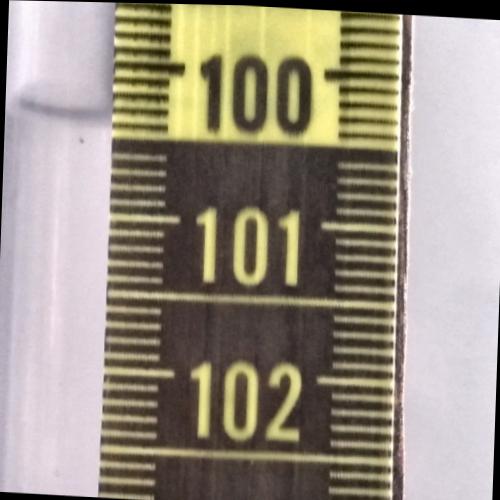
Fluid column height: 100.3 cm